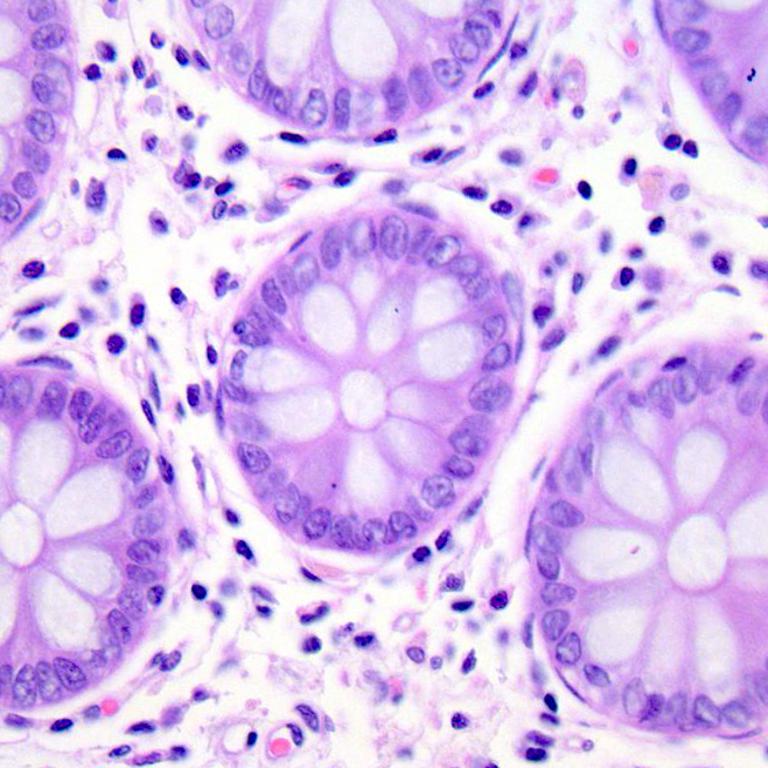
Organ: colon
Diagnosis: benign